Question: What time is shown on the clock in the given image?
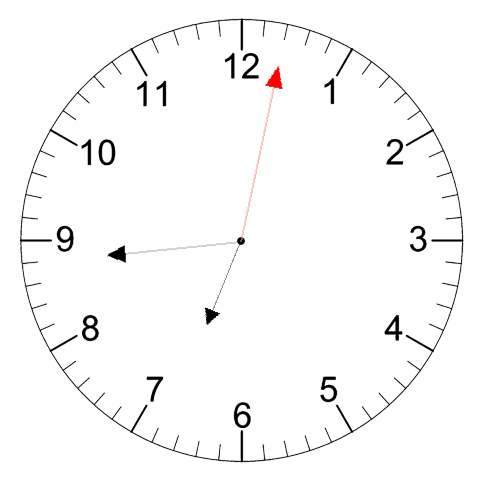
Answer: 06:44:02